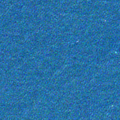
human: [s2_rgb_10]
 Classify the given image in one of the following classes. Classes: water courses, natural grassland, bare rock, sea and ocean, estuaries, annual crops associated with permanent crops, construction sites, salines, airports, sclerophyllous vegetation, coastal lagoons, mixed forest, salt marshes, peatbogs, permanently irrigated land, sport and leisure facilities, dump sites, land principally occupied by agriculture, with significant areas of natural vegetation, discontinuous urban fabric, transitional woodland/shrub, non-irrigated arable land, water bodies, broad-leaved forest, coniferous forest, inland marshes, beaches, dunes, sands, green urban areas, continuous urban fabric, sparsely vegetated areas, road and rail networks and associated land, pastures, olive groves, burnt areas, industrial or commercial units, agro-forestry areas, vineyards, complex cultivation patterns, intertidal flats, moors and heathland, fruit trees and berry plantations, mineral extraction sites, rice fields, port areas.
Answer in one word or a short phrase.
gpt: sea and ocean